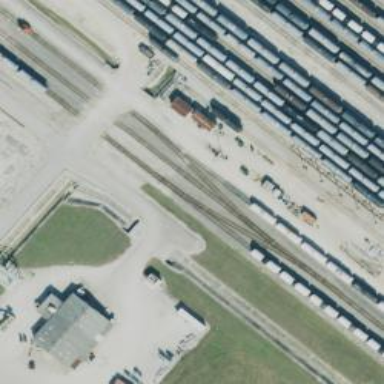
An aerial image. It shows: Railway yard.